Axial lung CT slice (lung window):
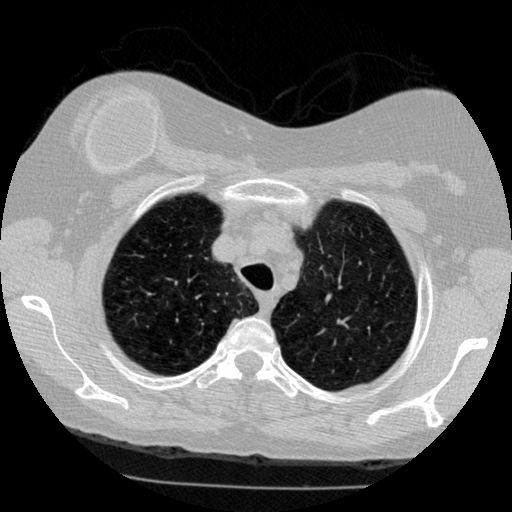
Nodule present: no